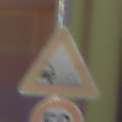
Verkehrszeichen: SplittSchotter
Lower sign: Geschwindigkeit50
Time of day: MorningAfternoon
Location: Outdoor (Special)
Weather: PartlyCloudy
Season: NotSpecified
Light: Natural